Brain MRI study timepoint: followup_recurrence
T1CE (contrast-enhanced T1) slice:
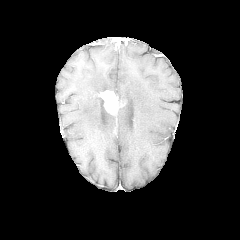
T2-FLAIR slice:
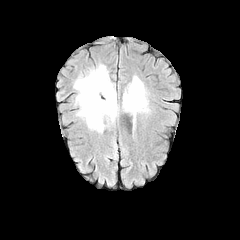